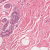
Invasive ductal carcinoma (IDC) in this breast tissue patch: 0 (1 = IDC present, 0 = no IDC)